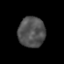
Tissue: prostate
Cell type: T cells
Senescence score: 0.3475
Nuclear area (px): 804
Mean DAPI intensity: 80.203